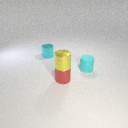
small red metal cylinder to the left of small cyan rubber cylinder